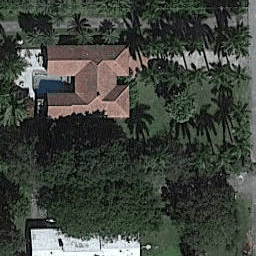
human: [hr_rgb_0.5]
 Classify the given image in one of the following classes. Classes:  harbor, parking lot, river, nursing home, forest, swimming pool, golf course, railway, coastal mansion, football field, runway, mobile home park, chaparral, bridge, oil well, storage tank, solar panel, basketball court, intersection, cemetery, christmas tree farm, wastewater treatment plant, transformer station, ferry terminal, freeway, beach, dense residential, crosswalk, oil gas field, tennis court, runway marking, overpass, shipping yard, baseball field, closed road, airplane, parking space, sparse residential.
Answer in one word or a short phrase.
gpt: sparse residential